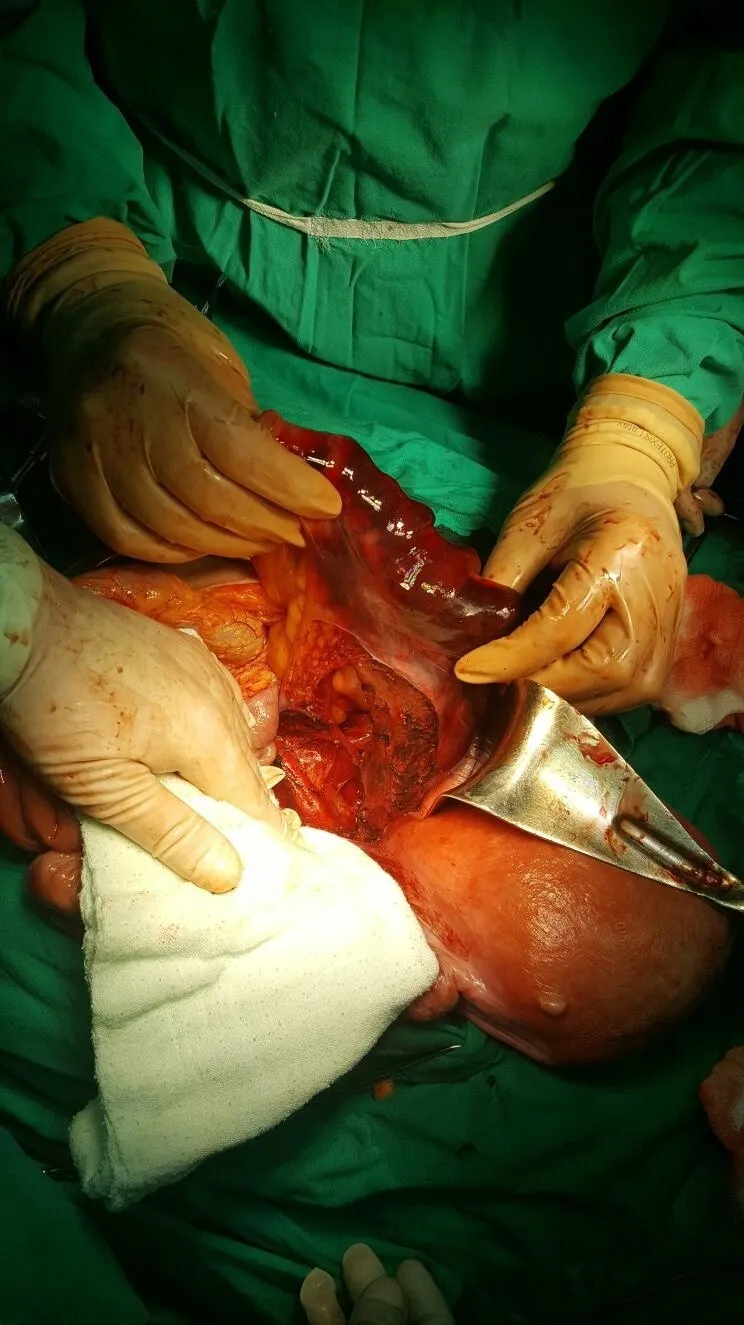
Macroscopic necrotic aspect of sigmoid colon.
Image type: medical_photograph (other_medical_photograph)